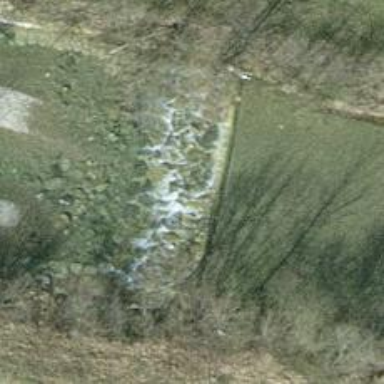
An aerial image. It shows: Weir along the waterway.